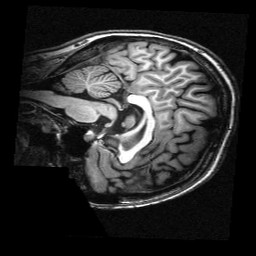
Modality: T1w
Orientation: sagittal
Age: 24
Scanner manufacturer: siemens
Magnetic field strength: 3 T
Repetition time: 2.3 s
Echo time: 0.00336 s